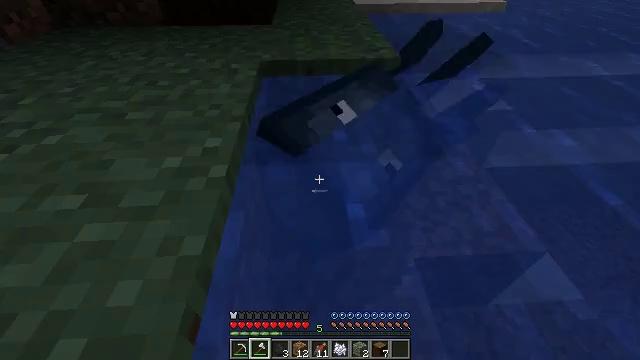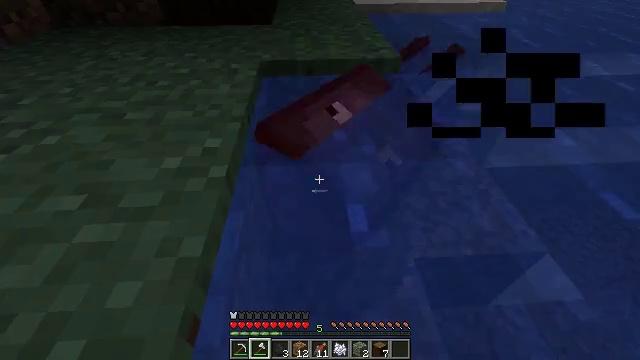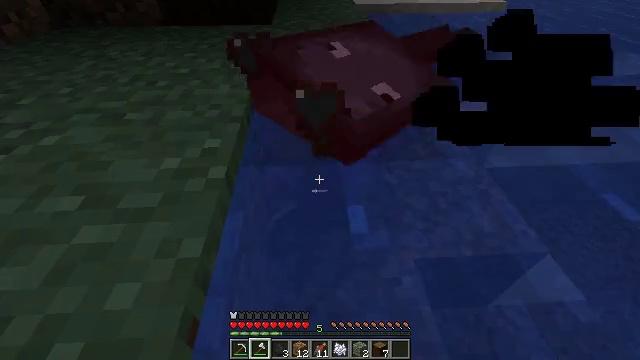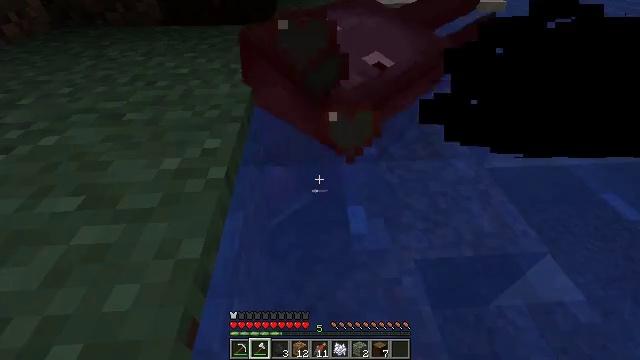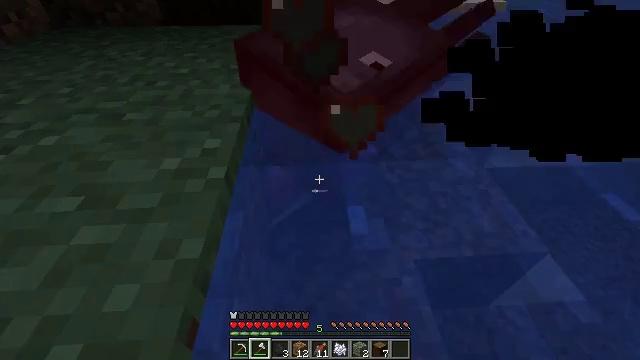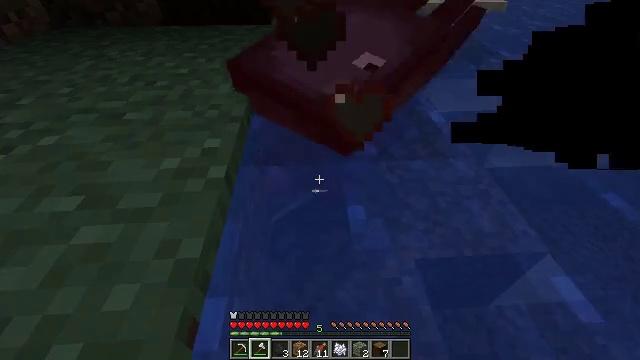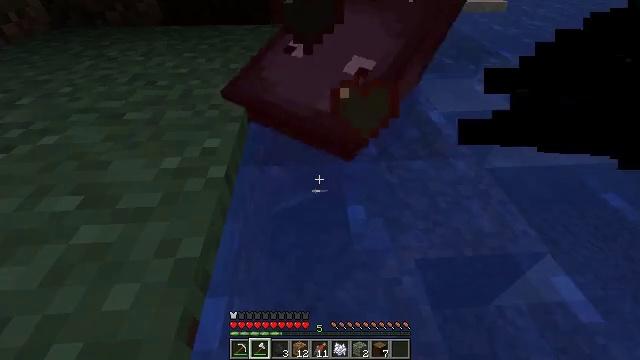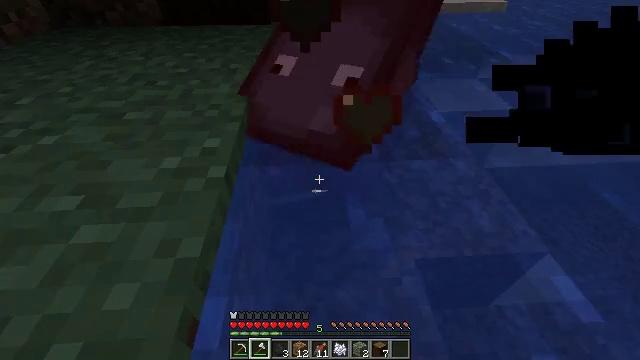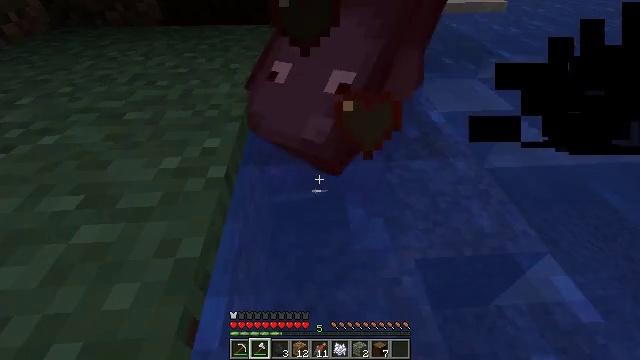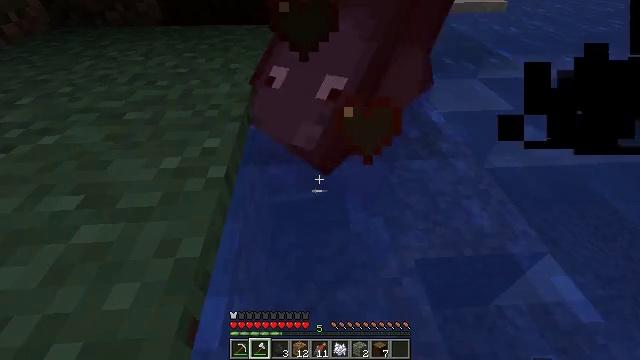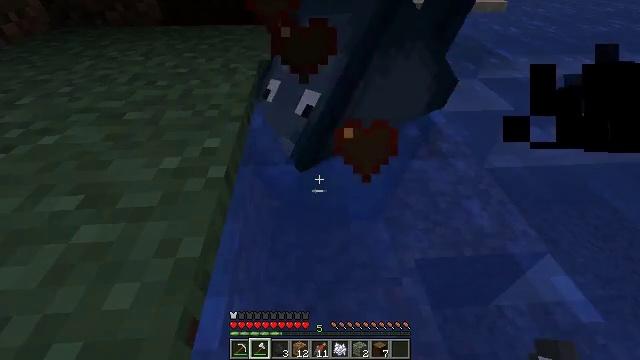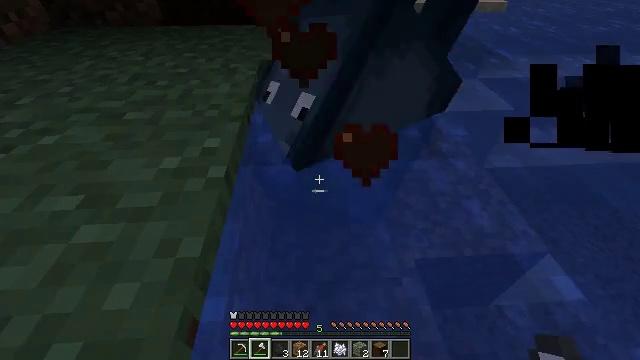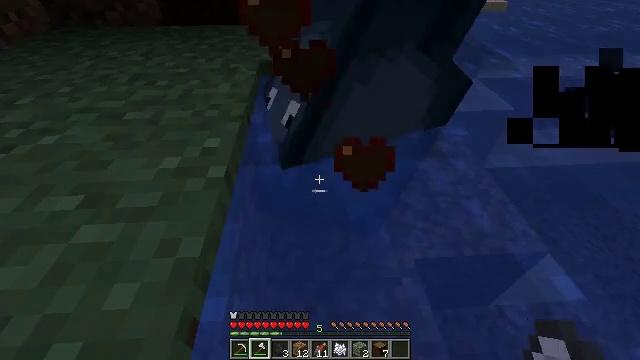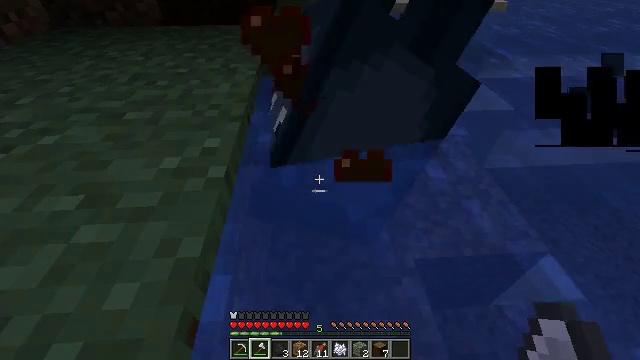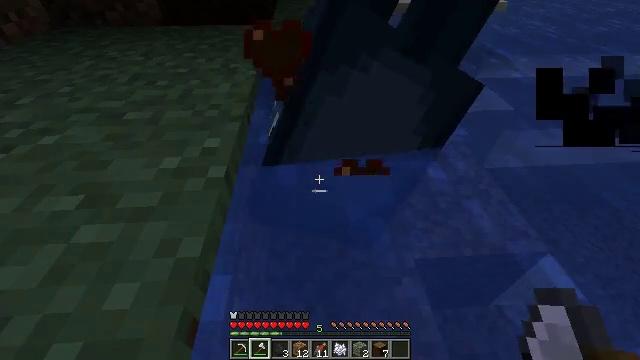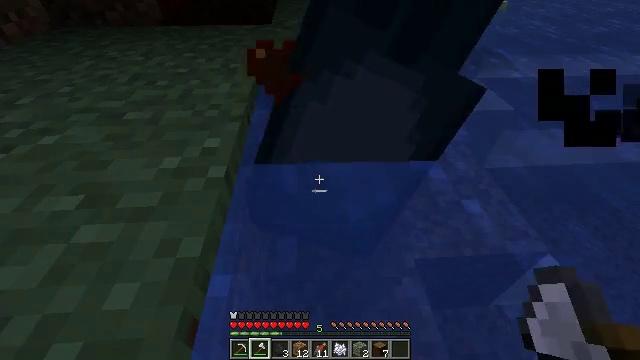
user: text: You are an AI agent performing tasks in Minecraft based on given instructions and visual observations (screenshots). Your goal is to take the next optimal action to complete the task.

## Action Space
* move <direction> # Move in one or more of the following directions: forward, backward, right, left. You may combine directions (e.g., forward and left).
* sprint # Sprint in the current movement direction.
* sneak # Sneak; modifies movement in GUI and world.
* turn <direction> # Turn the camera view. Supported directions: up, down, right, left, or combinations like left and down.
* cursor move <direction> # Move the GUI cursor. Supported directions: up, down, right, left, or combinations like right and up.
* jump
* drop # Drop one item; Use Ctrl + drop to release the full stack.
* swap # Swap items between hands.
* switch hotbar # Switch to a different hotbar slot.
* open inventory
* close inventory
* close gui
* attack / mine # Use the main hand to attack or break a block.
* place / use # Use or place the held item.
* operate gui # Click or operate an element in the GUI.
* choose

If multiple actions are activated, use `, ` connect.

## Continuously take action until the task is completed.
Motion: motion action
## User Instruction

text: Kill mobs.
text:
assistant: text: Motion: no_op
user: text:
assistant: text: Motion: no_op
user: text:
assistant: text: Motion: no_op
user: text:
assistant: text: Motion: no_op
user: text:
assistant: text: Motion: no_op
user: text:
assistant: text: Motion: no_op
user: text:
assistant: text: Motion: no_op
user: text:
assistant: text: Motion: no_op
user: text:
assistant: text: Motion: no_op
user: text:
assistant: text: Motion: no_op
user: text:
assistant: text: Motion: no_op
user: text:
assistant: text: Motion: no_op
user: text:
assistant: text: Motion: no_op
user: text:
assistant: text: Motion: no_op
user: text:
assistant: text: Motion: no_op
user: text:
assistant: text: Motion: attack / mine
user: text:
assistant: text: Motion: attack / mine
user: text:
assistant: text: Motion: no_op
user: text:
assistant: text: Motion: no_op
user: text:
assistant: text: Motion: no_op
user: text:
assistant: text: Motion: no_op